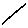
Label: line